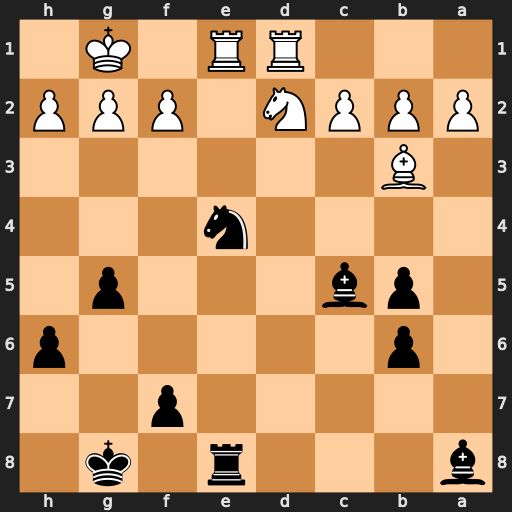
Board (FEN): b3r1k1/5p2/1p5p/1pb3p1/4n3/1B6/PPPN1PPP/3RR1K1
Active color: b
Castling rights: -
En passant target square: -
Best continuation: Bxf2+ Kf1 Bxe1